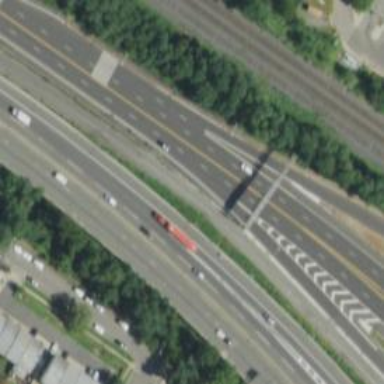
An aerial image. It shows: Asphalt trunk link road.